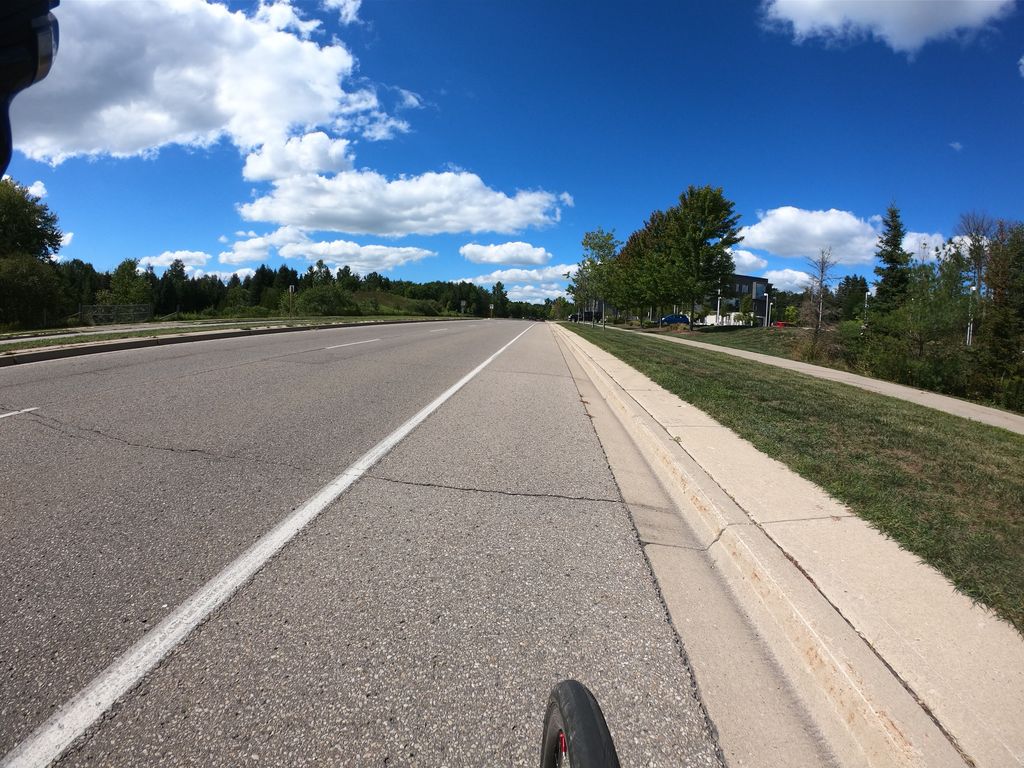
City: kitchener-waterloo